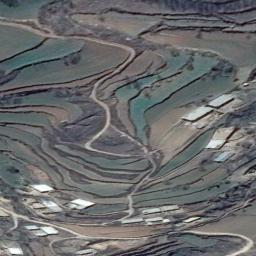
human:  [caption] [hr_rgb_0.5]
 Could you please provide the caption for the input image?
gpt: The bare and green terrace is next to some houses and trees .

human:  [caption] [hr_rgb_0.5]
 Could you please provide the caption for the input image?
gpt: There are several roads on the terrace .

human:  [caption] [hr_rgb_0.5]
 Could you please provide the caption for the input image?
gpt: There is a row of grey houses beside the terraces .

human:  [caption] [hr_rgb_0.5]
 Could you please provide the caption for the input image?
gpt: A large layer of brown and green mixed terraces with several winding narrow paths .

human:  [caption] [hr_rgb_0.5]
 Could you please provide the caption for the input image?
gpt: There are some rivers go across the terraces .